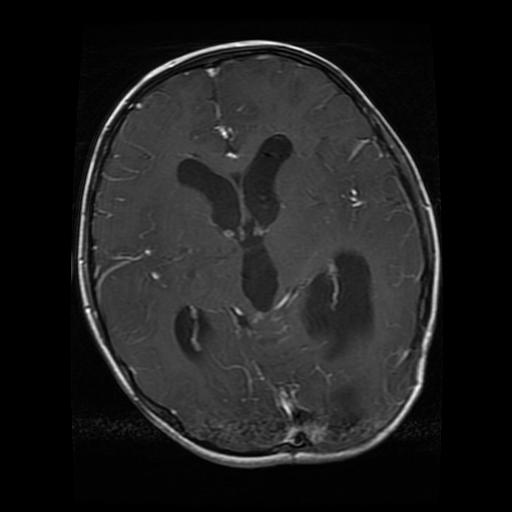
Label: glioma